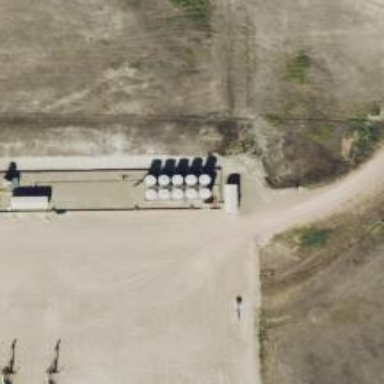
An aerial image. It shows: Storage tank that is man-made.